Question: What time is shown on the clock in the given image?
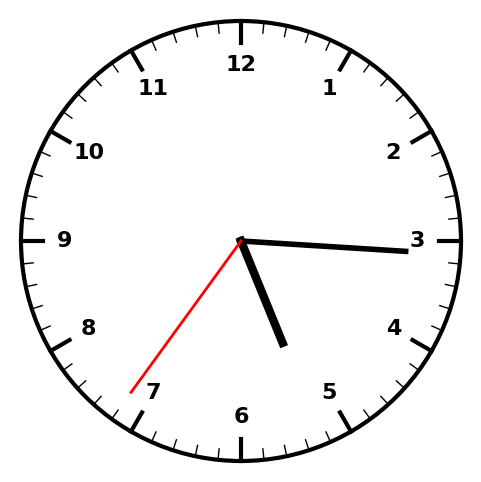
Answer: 05:15:36